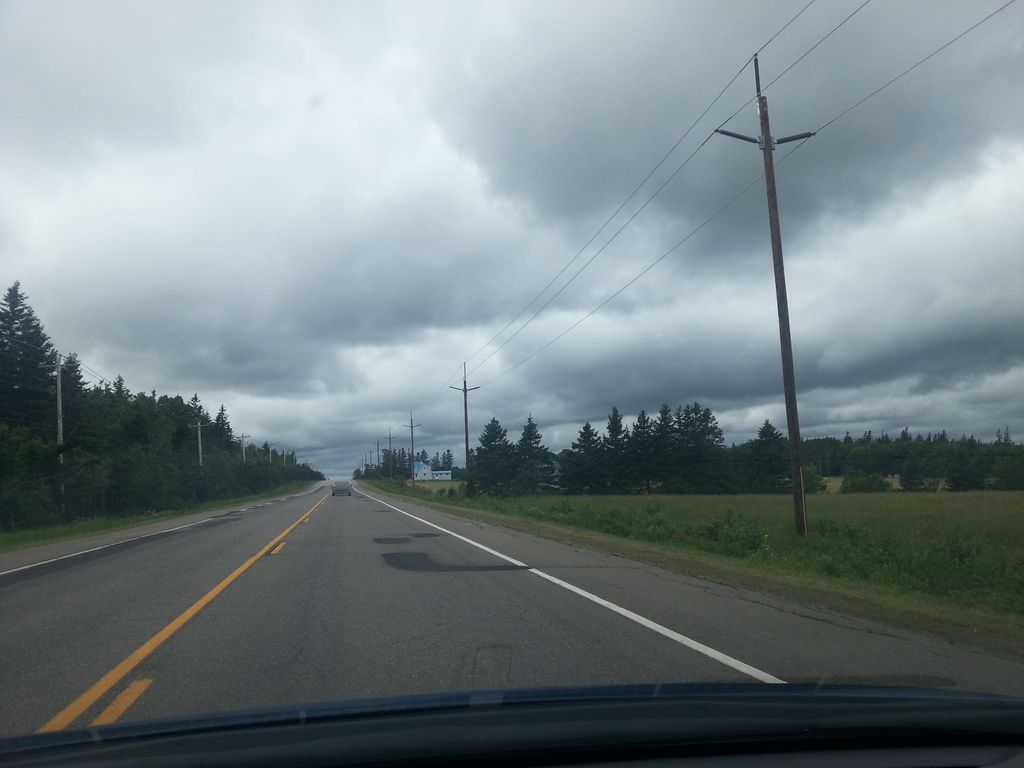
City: charlottetown